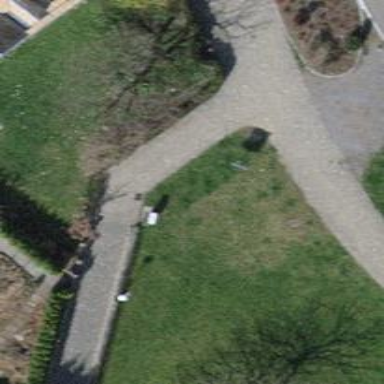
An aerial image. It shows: Footway with surface made of sett.